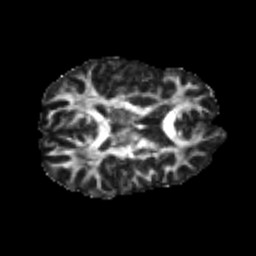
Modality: FA
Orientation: axial
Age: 20
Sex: male
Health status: healthy
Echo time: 0.074 s